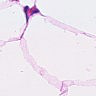
Metastatic tissue present: no